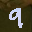
Label: 9